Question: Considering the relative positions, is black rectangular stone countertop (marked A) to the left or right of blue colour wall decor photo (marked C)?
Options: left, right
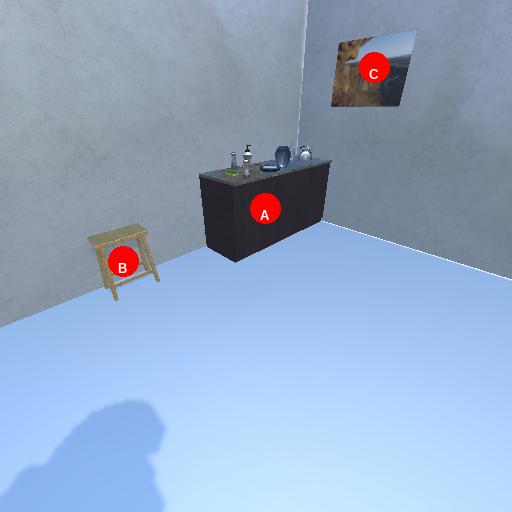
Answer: left